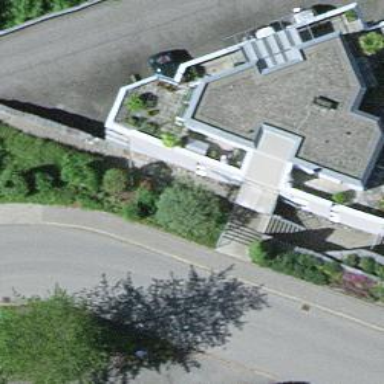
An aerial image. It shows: Road with steps.